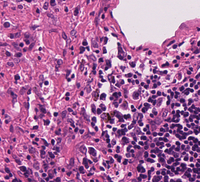
Tumor epithelial tissue: no
Tumor-associated stroma tissue: yes
Normal tissue: no